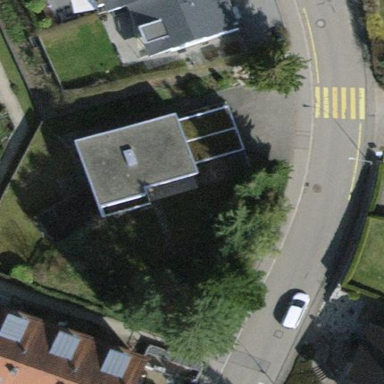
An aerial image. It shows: Detached building.